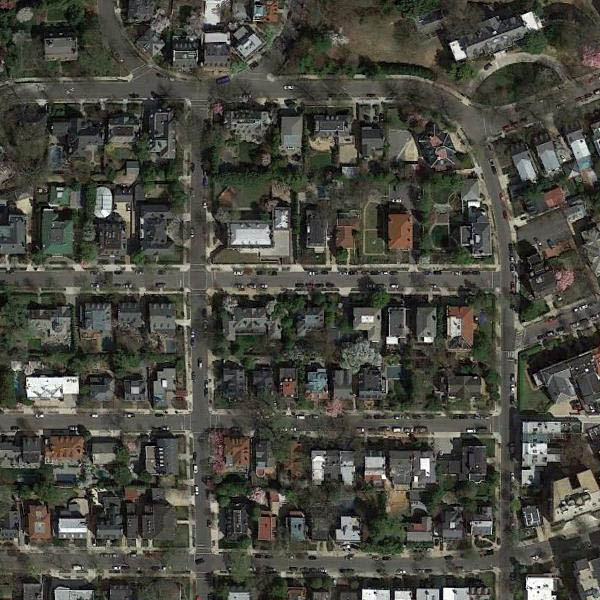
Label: DenseResidential